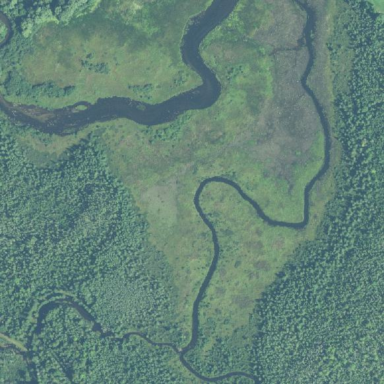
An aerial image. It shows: Marsh wetland.